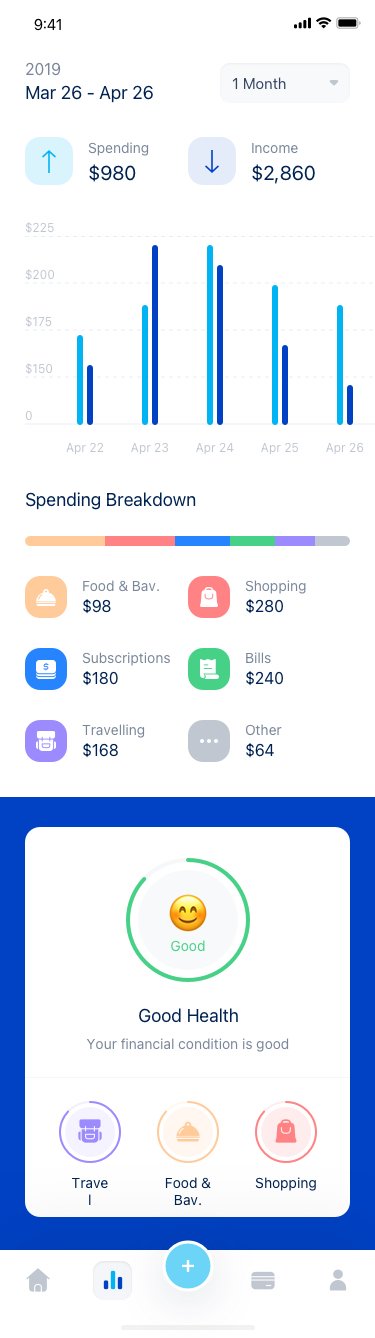
Text in this UI design:
2019
Mar 26 - Apr 26
Spending
$980
Income
$2,860
0
$150
$175
$200
$225
Apr 25
Apr 24
Apr 23
Apr 22
Apr 26
Spending Breakdown
Food & Bav.
$98
Shopping
$280
Subscriptions
$180
Bills
$240
Travelling
$168
Other
$64
Good
😊
Good Health
Your financial condition is good
Shopping
Food & Bav.
Travel